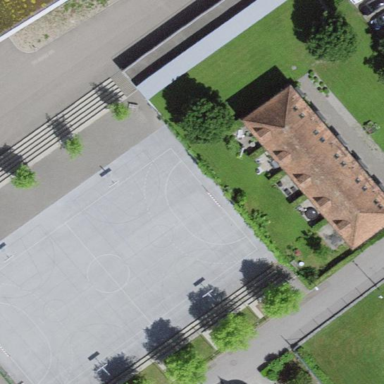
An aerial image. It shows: Paved pitch for leisure activities on the land.